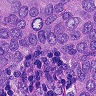
Metastatic tissue present: yes